Field crop: maize
Growth stage: 2
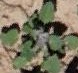
Species: chenopodium